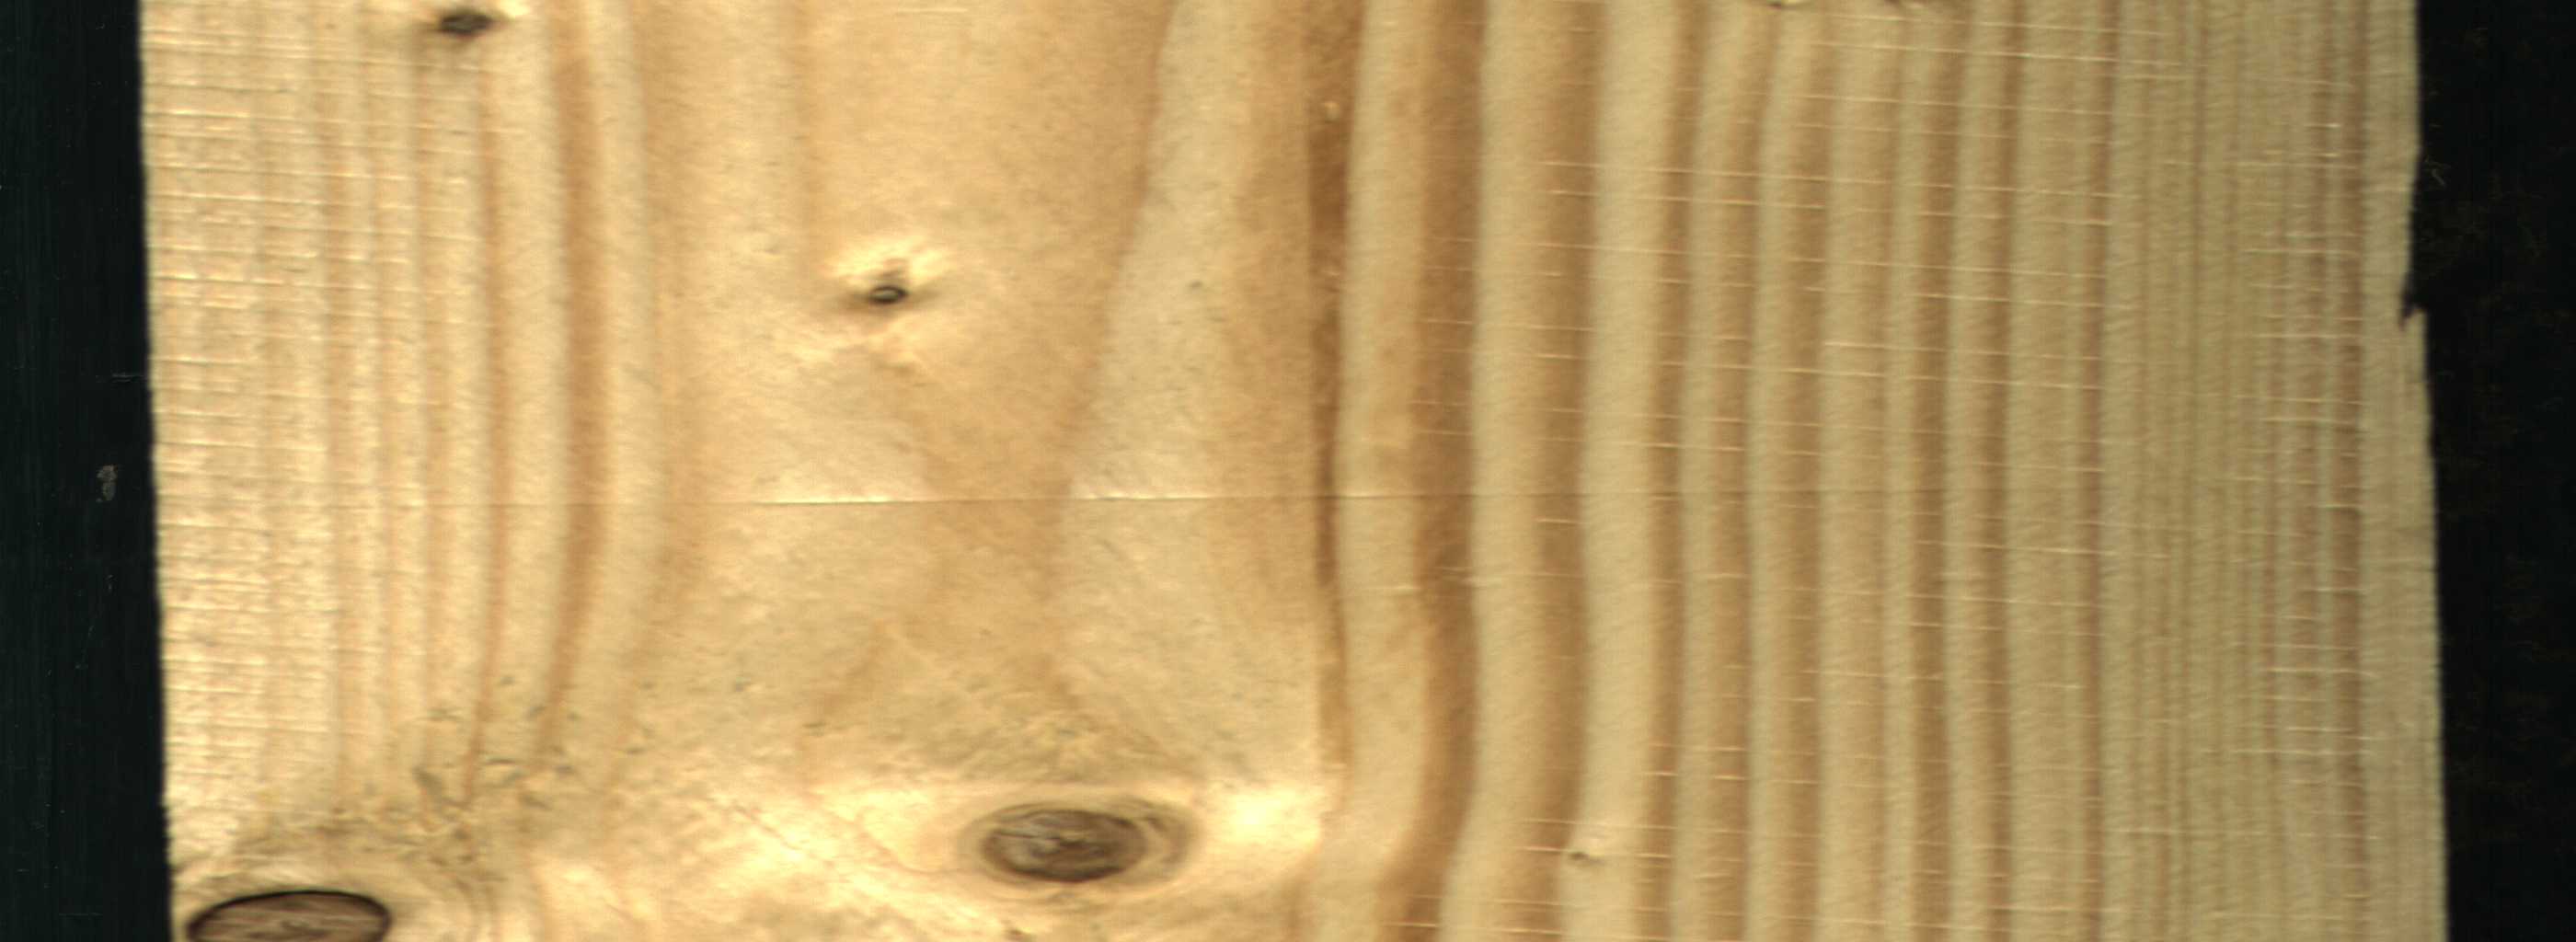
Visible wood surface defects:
Dead_Knot
Live_Knot
Live_Knot
Live_Knot